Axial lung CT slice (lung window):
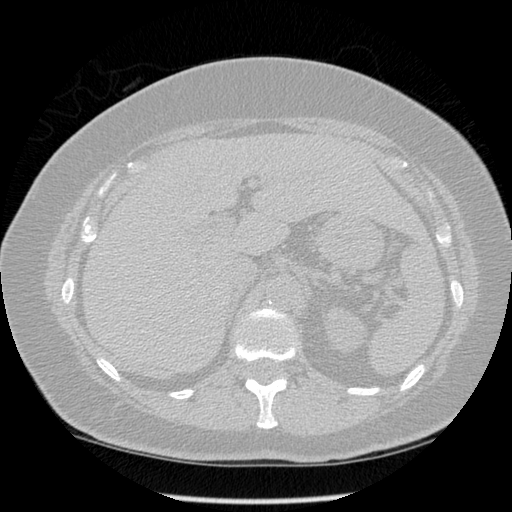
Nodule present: no